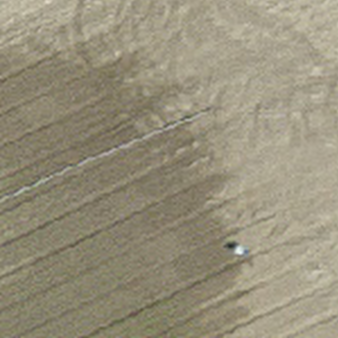
Label: other